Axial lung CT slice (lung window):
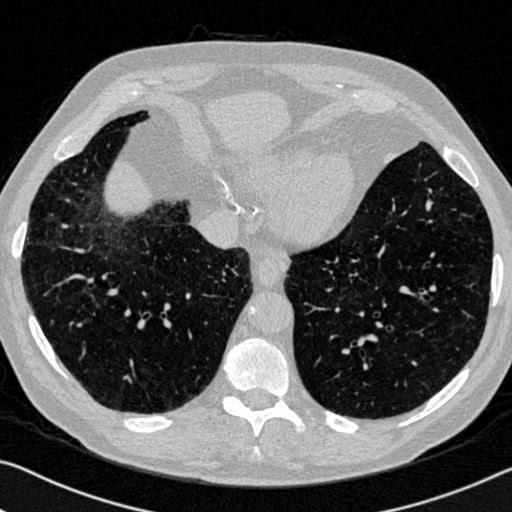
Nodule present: no